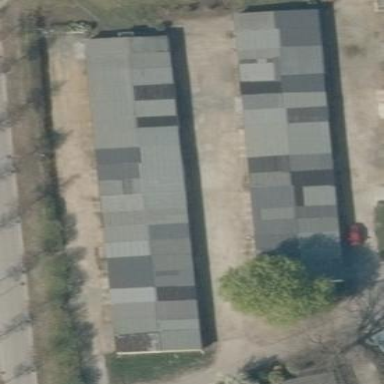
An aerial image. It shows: Group of garages.